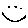
Label: smiley face